Field crop: maize
Growth stage: 2
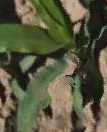
Species: maize